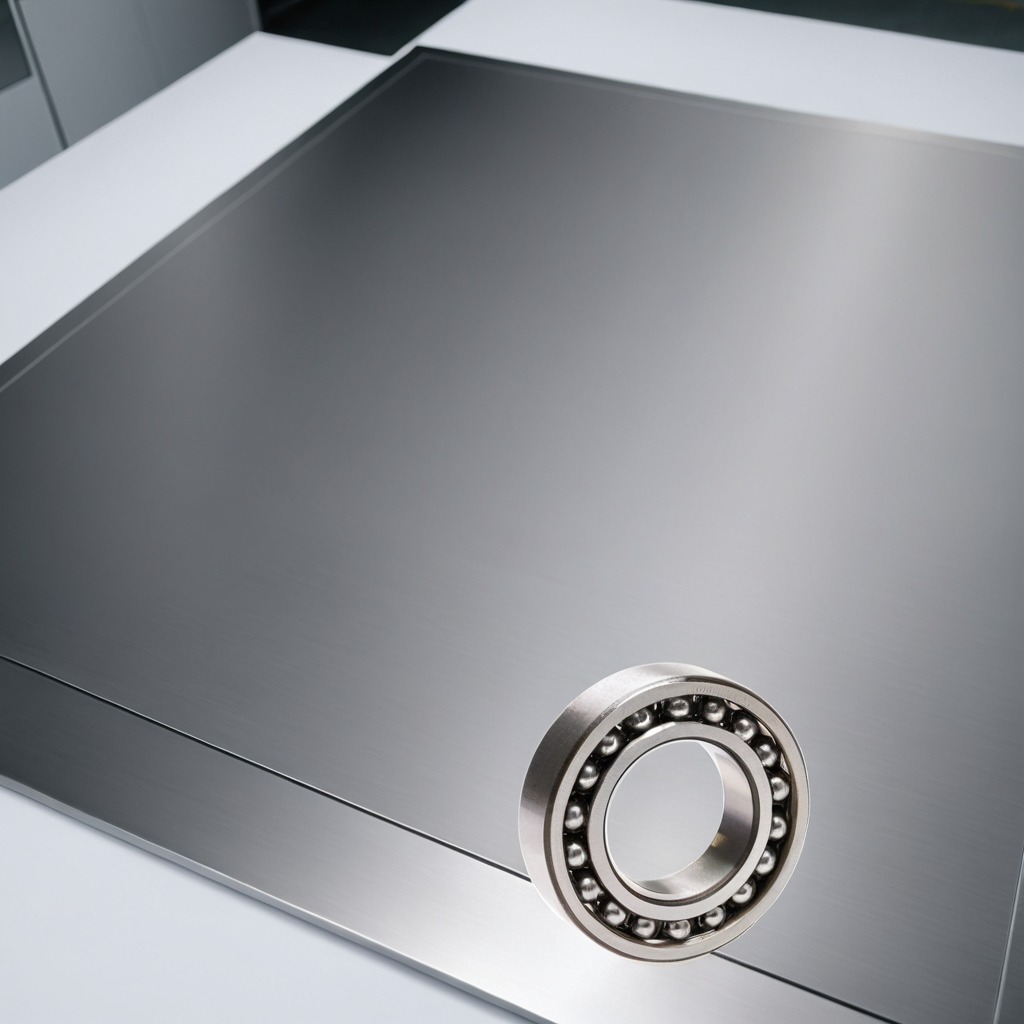
A metal ball bearing is lying on the stainless steel table in a high-end prototyping lab.